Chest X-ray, PA view. Patient: 33 years old, sex F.
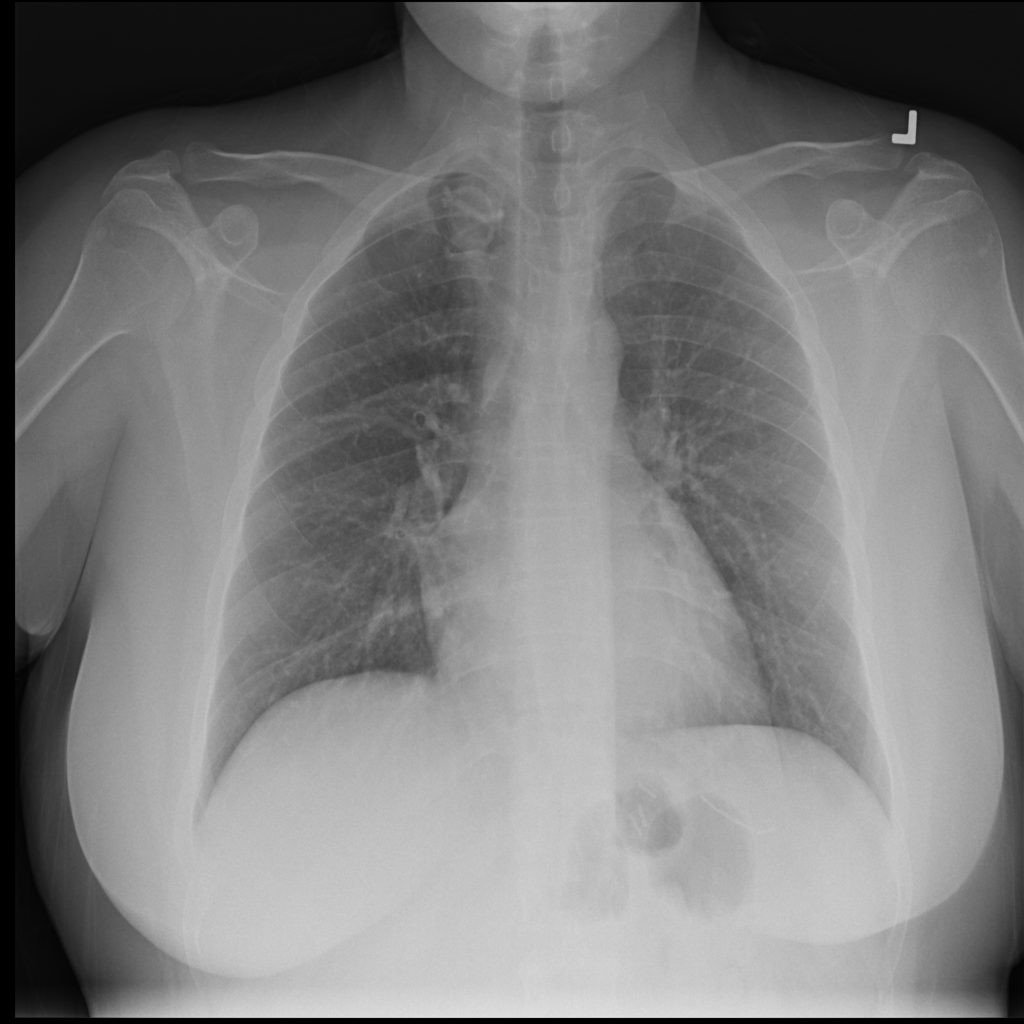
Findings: No Finding